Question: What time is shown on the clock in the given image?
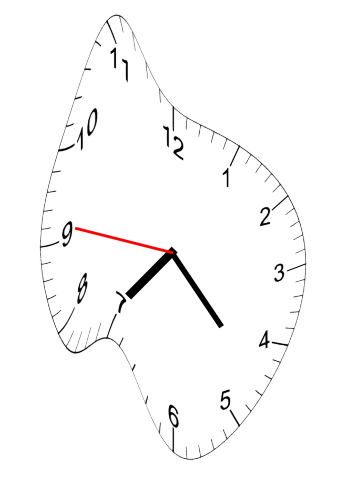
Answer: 07:22:46